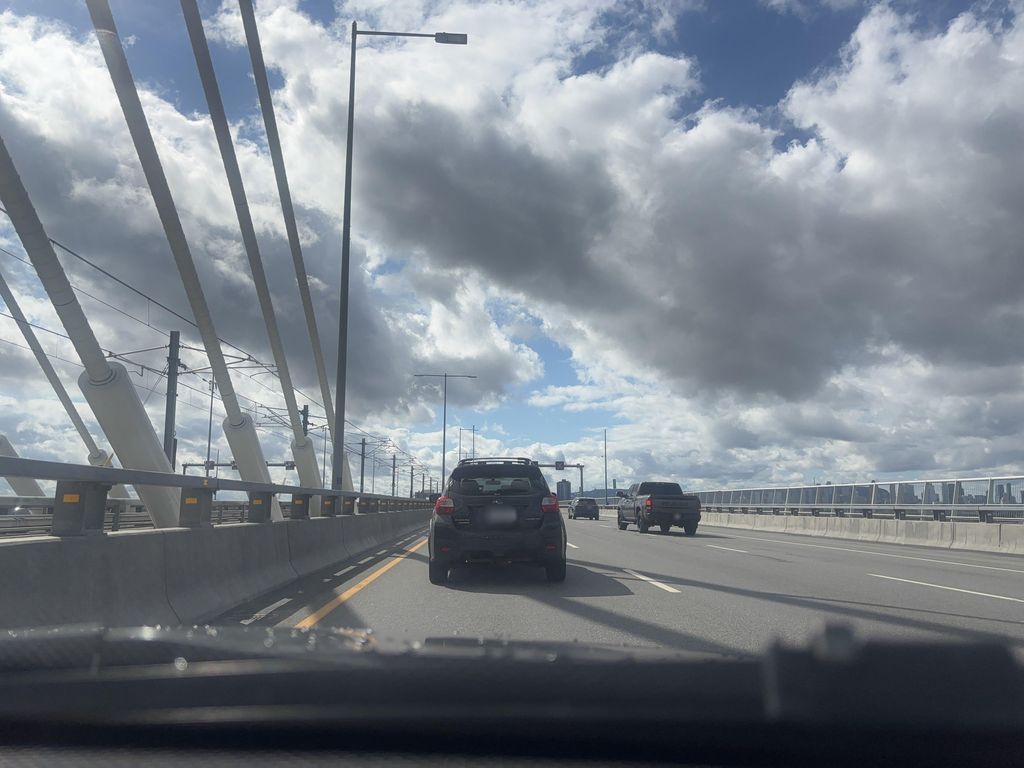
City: montreal